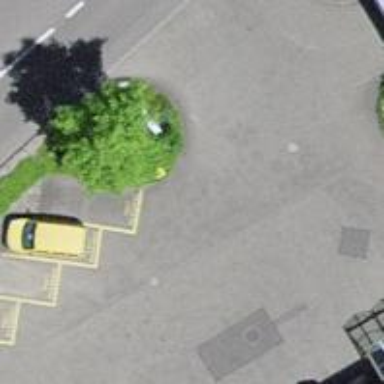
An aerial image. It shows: Post box.